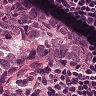
Metastatic tissue present: yes